Question: I have an application where I draw polygons on inkCanvas. I would like to add a function where after clicking one of drawn polygons it would be in editing mode and then I could change some of this proporties for example Fill.
I wrote this code but it selects all area from top left of inkcanvas to the end of my polygon but I need only polygon area.
Xaml:
'''
<DockPanel>
<ToolBarTray DockPanel.Dock="Left" Orientation="Vertical" IsLocked="True">
<ToolBar Padding="2">
<RadioButton x:Name="rbDraw" IsChecked="False"
ToolTip="Add Rectangle" Margin="3" Checked="rbDraw_Checked">
<Rectangle Width="20" Height="12" Stroke="Blue"
Fill="LightBlue" />
</RadioButton>
<RadioButton x:Name="rbSelect" IsChecked="False"
ToolTip="Select" Margin="3">
<Path Stroke="Blue" Fill="LightBlue" Width="20" Height="20">
<Path.Data>
<PathGeometry Figures="M5,15L 10,0 15,15 12,15 12,20 8,20 8,15Z">
<PathGeometry.Transform>
<RotateTransform CenterX="10" CenterY="10" Angle="45"/>
</PathGeometry.Transform>
</PathGeometry>
</Path.Data>
</Path>
</RadioButton>
</ToolBar>
</ToolBarTray>
<Border BorderThickness="1" BorderBrush="Black">
<InkCanvas x:Name="canvas1" MouseMove="canvas1_MouseMove" PreviewMouseLeftButtonDown="canvas1_PreviewMouseLeftButtonDown" EditingMode="None">
</InkCanvas>
</Border>
</DockPanel>
'''
Code behind
'''
private Polyline polyline;
private PointCollection polylinePoints;
private bool drawOnMove = false;
private List<Polygon> polygons = new List<Polygon>();
public MainWindow()
{
InitializeComponent();
}
private void canvas1_MouseMove(object sender, MouseEventArgs e)
{
if (drawOnMove && (bool)rbDraw.IsChecked)
{
polyline.Points = polylinePoints.Clone();
polyline.Points.Add(e.GetPosition(canvas1));
}
}
private void canvas1_PreviewMouseLeftButtonDown(object sender, MouseButtonEventArgs e)
{
if (rbDraw.IsChecked ?? false)
{
if (e.OriginalSource is Ellipse)
{
canvas1.Children.Remove((Ellipse)e.OriginalSource);
canvas1.Children.Remove(polyline);
Polygon tmpPolygon = new Polygon();
tmpPolygon.StrokeThickness = 2;
tmpPolygon.Stroke = Brushes.Black;
tmpPolygon.Points = polylinePoints.Clone();
polylinePoints.Clear();
polygons.Add(tmpPolygon);
drawOnMove = false;
rbDraw.IsChecked = false;
tmpPolygon.Fill = Brushes.Gray;
canvas1.Children.Add(tmpPolygon);
rbSelect.IsChecked = true;
}
else
{
polylinePoints.Add(e.GetPosition(canvas1));
polyline.Points = polylinePoints.Clone();
if (polyline.Points.Count == 1)
{
Ellipse el = new Ellipse();
el.Width = 10;
el.Height = 10;
el.Stroke = Brushes.Black;
el.StrokeThickness = 2;
el.Fill = new SolidColorBrush { Color = Colors.Yellow };
el.Margin =
new Thickness(left: polyline.Points[0].X - el.Width / 2, top: polyline.Points[0].Y - el.Height / 2, right: 0, bottom: 0);
canvas1.Children.Add(el);
}
drawOnMove = true;
}
}
else if (rbSelect.IsChecked ?? false)
{
if (e.OriginalSource is Polygon)
{
Polygon pol = (Polygon)e.OriginalSource;
canvas1.Select(new UIElement[] { pol });
}
}
}
private void rbDraw_Checked(object sender, RoutedEventArgs e)
{
polyline = new Polyline();
polylinePoints = new PointCollection();
polyline.StrokeThickness = 2;
polyline.Stroke = Brushes.Black;
canvas1.Children.Add(polyline);
}
'''
Edit: I edited my code my first sample was a little too general. Selecting polygon looks like this but I want to select only polygon area.

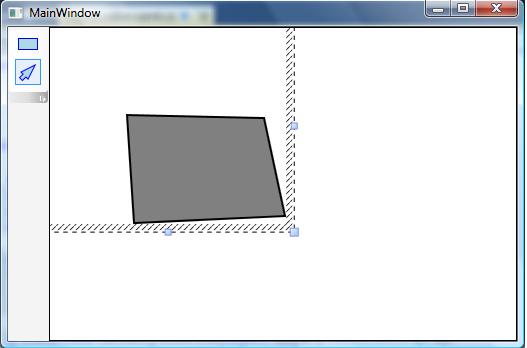
Answer: Ok I solved my problem I added a custom Dependency Property to my Window which holds selected polygon. To show that polygon is selected I change its opacity.
'''
public static readonly DependencyProperty SelectedShapeProperty =
DependencyProperty.Register
("SelectedShape", typeof(Polygon), typeof(MainWindow));
public Polygon Polygon
{
set{SetValue(SelectedShapeProperty, value);}
get{return (Polygon) GetValue(SelectedShapeProperty);}
}
private void canvas1_PreviewMouseLeftButtonDown(object sender, MouseButtonEventArgs e)
{
if (rbDraw.IsChecked ?? false)
{
if (e.OriginalSource is Ellipse)
{
canvas1.Children.Remove((Ellipse)e.OriginalSource);
canvas1.Children.Remove(polyline);
Polygon tmpPolygon = new Polygon();
tmpPolygon.StrokeThickness = 2;
tmpPolygon.Stroke = Brushes.Black;
tmpPolygon.Points = polylinePoints.Clone();
polylinePoints.Clear();
polygons.Add(tmpPolygon);
drawOnMove = false;
rbDraw.IsChecked = false;
tmpPolygon.Fill = Brushes.Gray;
canvas1.Children.Add(tmpPolygon);
rbSelect.IsChecked = true;
}
else
{
polylinePoints.Add(e.GetPosition(canvas1));
polyline.Points = polylinePoints.Clone();
if (polyline.Points.Count == 1)
{
Ellipse el = new Ellipse();
el.Width = 10;
el.Height = 10;
el.Stroke = Brushes.Black;
el.StrokeThickness = 2;
el.Fill = new SolidColorBrush { Color = Colors.Yellow };
InkCanvas.SetLeft(el, polyline.Points[0].X - el.Width / 2);
InkCanvas.SetTop(el, polyline.Points[0].Y - el.Height / 2);
el.Margin =
new Thickness(left: polyline.Points[0].X - el.Width / 2, top: polyline.Points[0].Y - el.Height / 2, right: 0, bottom: 0);
canvas1.Children.Add(el);
}
drawOnMove = true;
}
}
else if (rbSelect.IsChecked ?? false)
{
if (e.OriginalSource is Polygon && Polygon == null)
{
Shape s = (Shape)e.OriginalSource;
Polygon = (Polygon)s;
Polygon.Opacity = 0.75;
}
else if (e.OriginalSource is Polygon && Polygon != null)
{
Polygon.Opacity = 1;
Polygon = null;
Shape s = (Shape)e.OriginalSource;
Polygon = (Polygon)s;
Polygon.Opacity = 0.75;
}
else if (Polygon != null)
{
Polygon.Opacity = 1;
Polygon = null;
}
}
else
{
if(Polygon != null)
Polygon = null;
}
}
'''